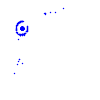
Particle: electron